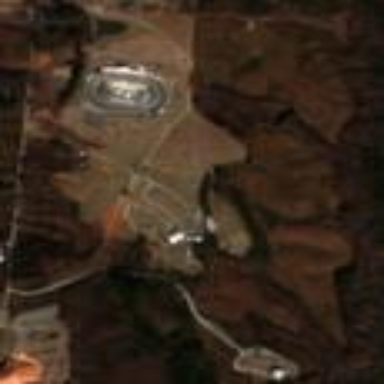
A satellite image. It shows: Sports center specializing in motorsports.